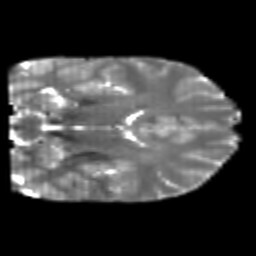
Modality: T2w
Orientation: coronal
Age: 21
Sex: male
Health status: healthy
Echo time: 0.074 s